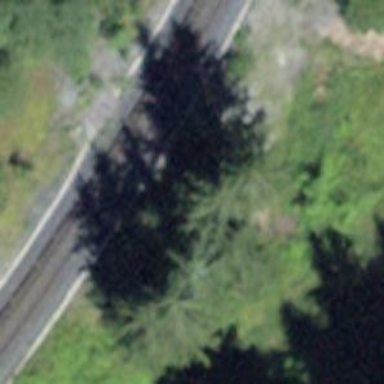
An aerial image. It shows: Narrow-gauge railway line with electrification.